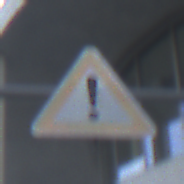
Verkehrszeichen: Gefahrenstelle
Umgebung: Outdoor, Urban
Tageszeit: SunriseSunset
Wetter: PartlyCloudy
Licht: Natural
Jahreszeit: NotSpecified
Kontrast: MediumContrast